Question: I just noticed that the numbers given by Ads API and the Ads Manager are wildly different. For instance, when searching for the French speakers in the city of Anderlecht, Belgium, the Ads Manager shows people and the Ads API gives me the number .
See the screenshot of the Ads Manager UI and of the curl script calling below:

'''
curl -G -q -d 'targeting_spec={"geo_locations":{"cities":
[{"key":"171194"}]},"locales":[1003]}' -d 'access_token=XYZ' https://graph.facebook.com/v2.3/act_000000000000000/reachestimate
'''
The number '1003' in locales corresponds to "French (All)" and the number '171194' is cities corresponds to "Anderlecht".
What explains such a difference in reach estimations?
Here's the JSON output from the above script:
'''
{"users": 12000, "bid_estimations": [{
"unsupported": false, "location": 3, "cpa_min": 66,
"cpa_median": 107, "cpa_max": 140, "cpc_min": 19,
"cpc_median": 33, "cpc_max": 43, "cpm_min": 10,
"cpm_median": 42, "cpm_max": 106 }],
"estimate_ready": true, "data": {"users": 12000,
"bid_estimations": [{
"unsupported": false, "location": 3, "cpa_min": 66,
"cpa_median": 107, "cpa_max": 140, "cpc_min": 19,
"cpc_median": 33, "cpc_max": 43, "cpm_min": 10,
"cpm_median": 42, "cpm_max": 106}],
"estimate_ready": true}}
'''
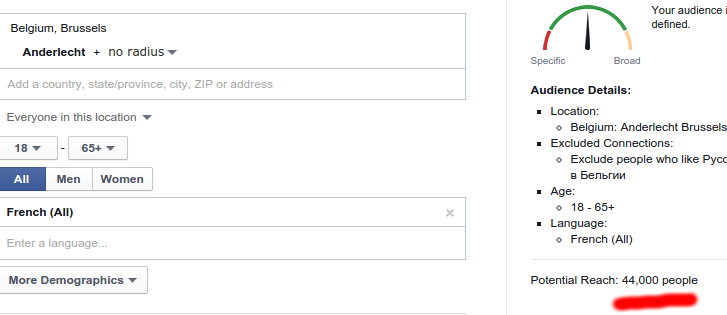
Answer: OK, I did look into the AJAX calls made by Ads Manager, and it looks like the default location_types attribute is "home" while the Ads Manager uses "home" and "recent". That's the difference.
'''
curl -G -q -d 'targeting_spec={"geo_locations":{"cities":
[{"key":"171194"}],"location_types":["recent", "home"]},"locales":[1003]}' -d 'access_token=XYZ' https://graph.facebook.com/v2.3/act_000000000000000/reachestimate
'''